You are looking at the wavelet scalogram of a bearing's acceleration signal. Classify the bearing condition as one of: normal, inner_race, outer_race, ball.
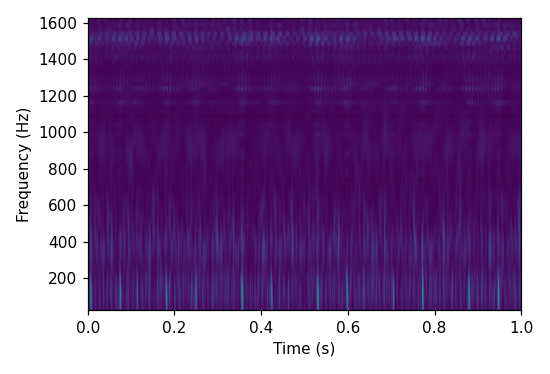
Answer: outer_race